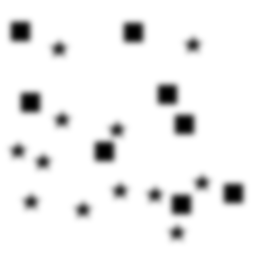
Squares: 8
Triangles: 0
Stars: 12
Total shapes: 20